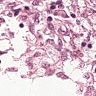
Metastatic tissue present: no